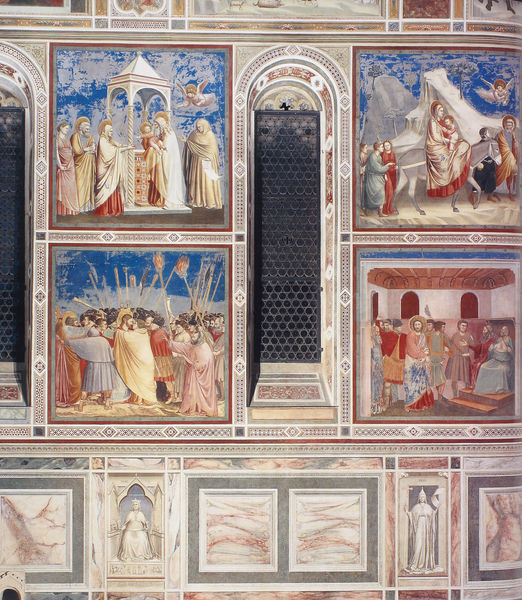
Titel: Arenakapelle / Scrovegni-Kapelle
Künstler: Giotto di Bondone
Standort: Padua, Arenakapelle (EU - I - Venetien)
Schlagwörter: blau, himmel, kampf, fenster, männer, raum, gebäude, malerei, bibel, neues testament, kirche, esel, engel, italien, figuren, krieg, wandmalerei, arena, flucht, religion, dom, pilatus, römer, wandbilder, heiligenschein, nimbus, christus, jesus, mittelalter, fresken, kapelle, lanzen, tempel, heilige, fresko, taufe, maria, fackel, szenen, josef, fesnter, ägypten, kassetierung, frsko, wunder, jericho, judas, giotto, narrative, tugenden, assisi, bethlehem, fresk, judaskuss, kassetiert, padua, scrovegni, nach ägypten, jesuzs, szenner